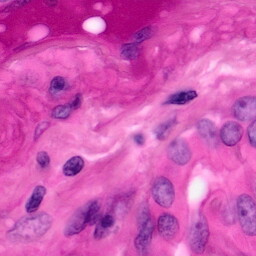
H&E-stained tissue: Pancreatic